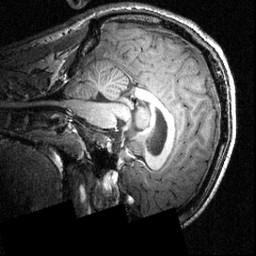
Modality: T1w
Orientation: sagittal
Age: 21
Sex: male
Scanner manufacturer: siemens
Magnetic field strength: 3.951 T
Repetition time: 1.5 s
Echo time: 0.00335 s